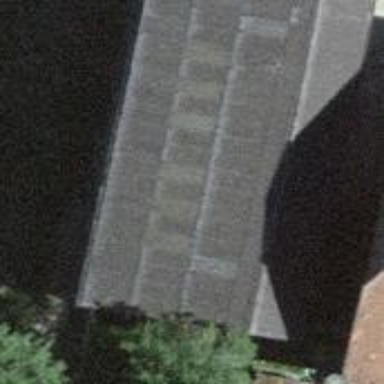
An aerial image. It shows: Barn.